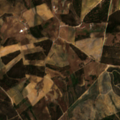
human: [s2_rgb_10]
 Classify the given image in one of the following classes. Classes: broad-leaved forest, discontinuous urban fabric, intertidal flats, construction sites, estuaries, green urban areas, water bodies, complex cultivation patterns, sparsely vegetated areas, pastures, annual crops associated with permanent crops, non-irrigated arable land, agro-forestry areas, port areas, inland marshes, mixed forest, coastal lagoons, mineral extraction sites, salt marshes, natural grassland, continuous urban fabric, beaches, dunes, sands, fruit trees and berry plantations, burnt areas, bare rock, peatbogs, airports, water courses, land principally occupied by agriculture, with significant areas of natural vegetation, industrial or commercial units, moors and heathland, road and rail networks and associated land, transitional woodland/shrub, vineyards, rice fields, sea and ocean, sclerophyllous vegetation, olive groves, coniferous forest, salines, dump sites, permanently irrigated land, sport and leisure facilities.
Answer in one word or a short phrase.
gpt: land principally occupied by agriculture, with significant areas of natural vegetation, transitional woodland/shrub